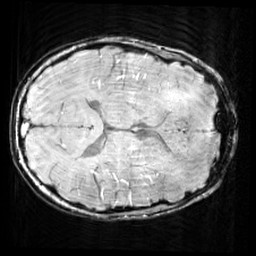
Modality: SWI
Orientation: axial
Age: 13
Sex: male
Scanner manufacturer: siemens
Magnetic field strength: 3 T
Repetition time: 0.027 s
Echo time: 0.02 s